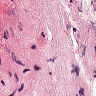
Metastatic tissue present: no